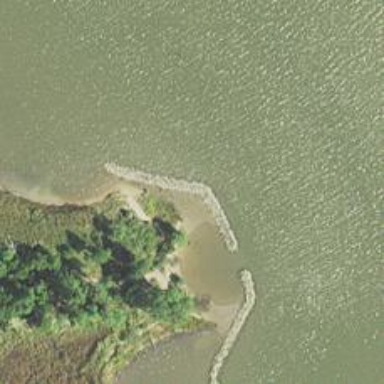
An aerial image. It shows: Breakwater structure.